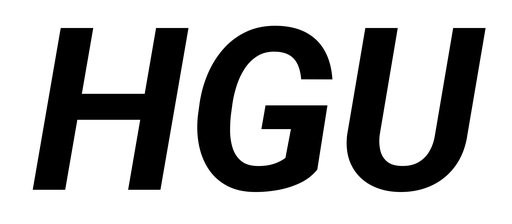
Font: Roboto-Italic_Bold_Italic